Field crop: tomato
Growth stage: 1
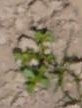
Species: portulaca